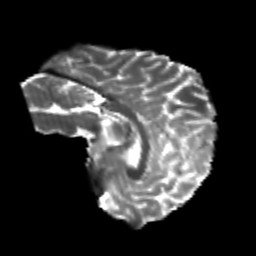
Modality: T2w
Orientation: sagittal
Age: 22
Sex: male
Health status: healthy
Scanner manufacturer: philips
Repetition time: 7.389 s
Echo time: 0.08599 s